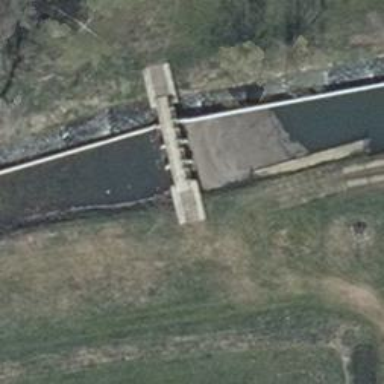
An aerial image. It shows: Weir in waterway.